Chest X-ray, AP view. Patient: 58 years old, sex M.
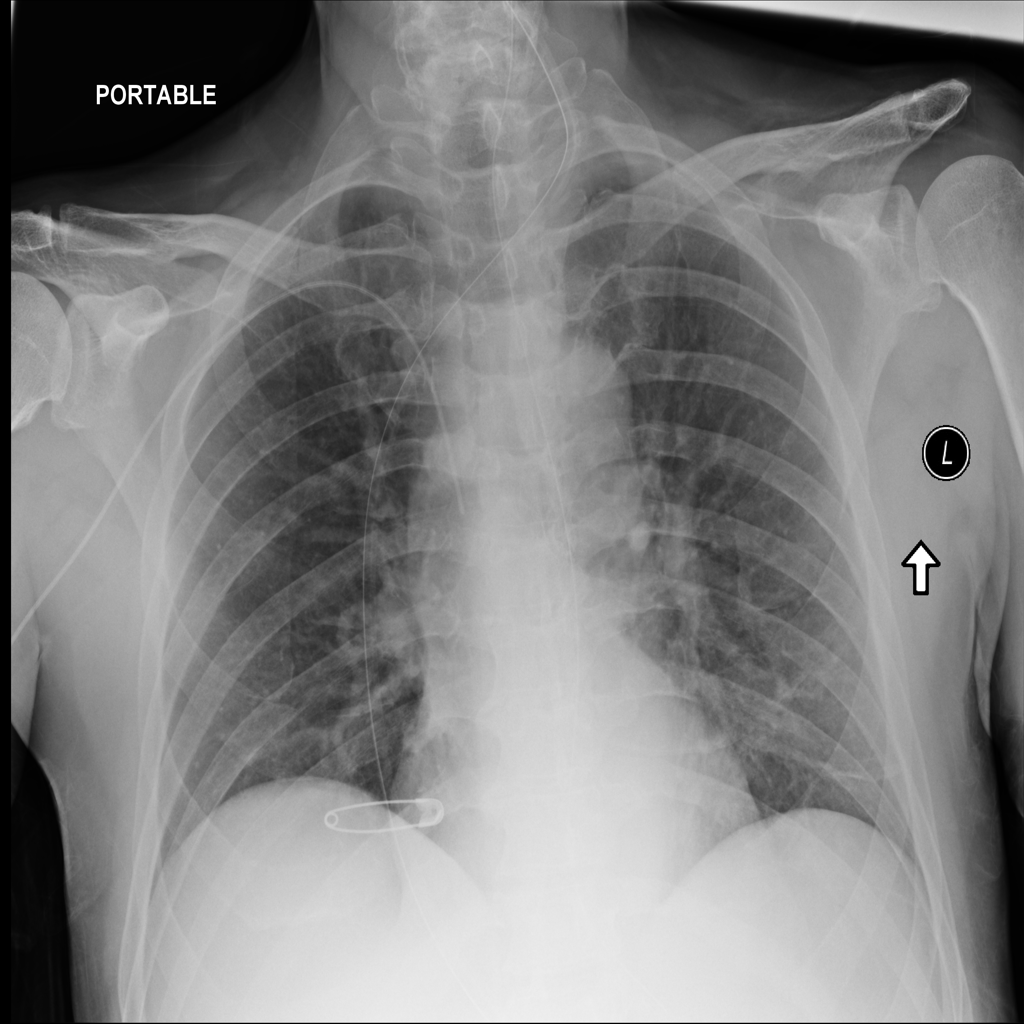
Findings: No Finding